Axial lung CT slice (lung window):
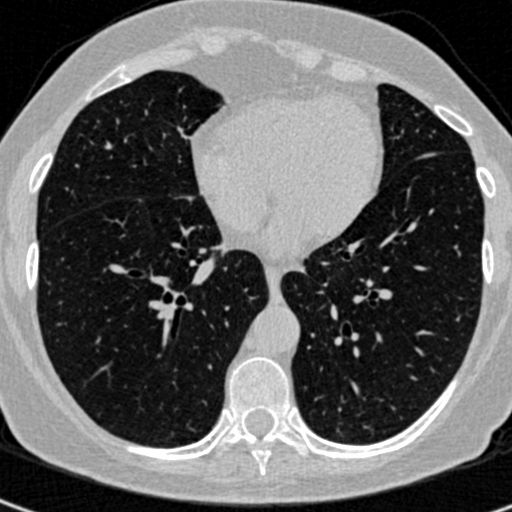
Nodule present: no